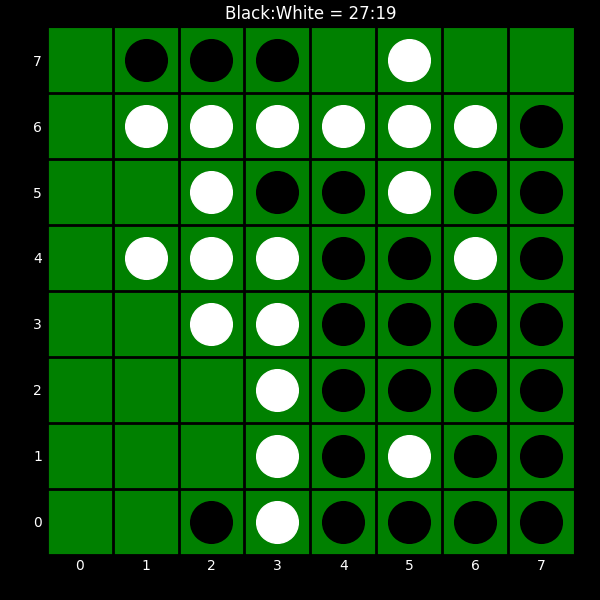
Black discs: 27
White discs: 19